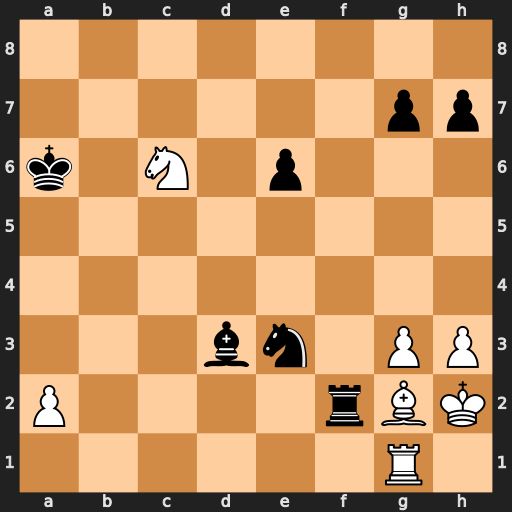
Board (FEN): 8/6pp/k1N1p3/8/8/3bn1PP/P4rBK/6R1
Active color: w
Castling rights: -
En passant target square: -
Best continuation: Nb4+ Kb5 Nxd3